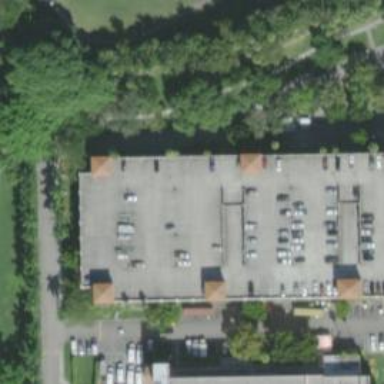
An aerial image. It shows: Multi-storey parking facility.